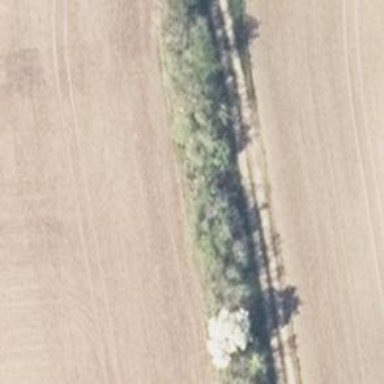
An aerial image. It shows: Row of deciduous broadleaved trees.